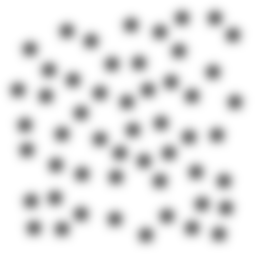
Squares: 0
Triangles: 0
Stars: 52
Total shapes: 52